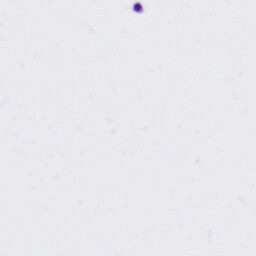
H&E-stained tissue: Tonsil